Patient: sex M, age 48
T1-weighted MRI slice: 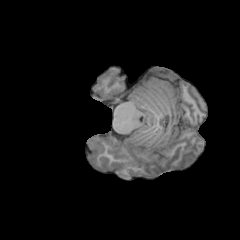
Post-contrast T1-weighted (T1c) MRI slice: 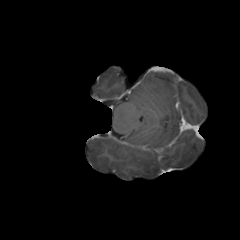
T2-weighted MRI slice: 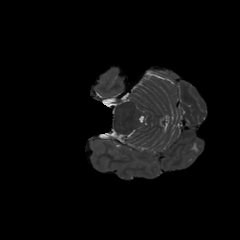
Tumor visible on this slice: yes
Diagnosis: Glioblastoma, IDH-wildtype
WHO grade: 4